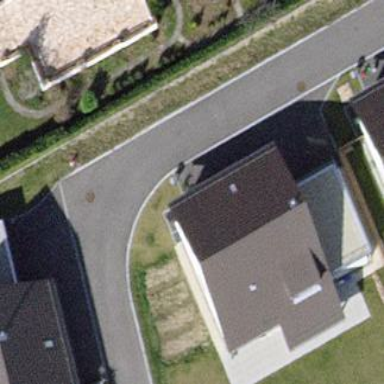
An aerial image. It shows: Detached building.